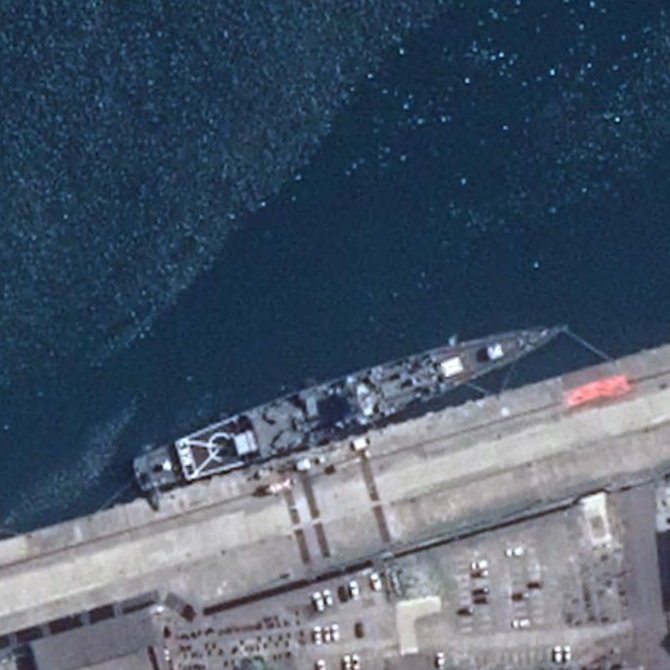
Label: Kidd-class_destroyer